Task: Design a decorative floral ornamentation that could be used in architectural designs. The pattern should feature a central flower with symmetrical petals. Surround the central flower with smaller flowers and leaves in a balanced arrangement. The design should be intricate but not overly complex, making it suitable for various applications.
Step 949:
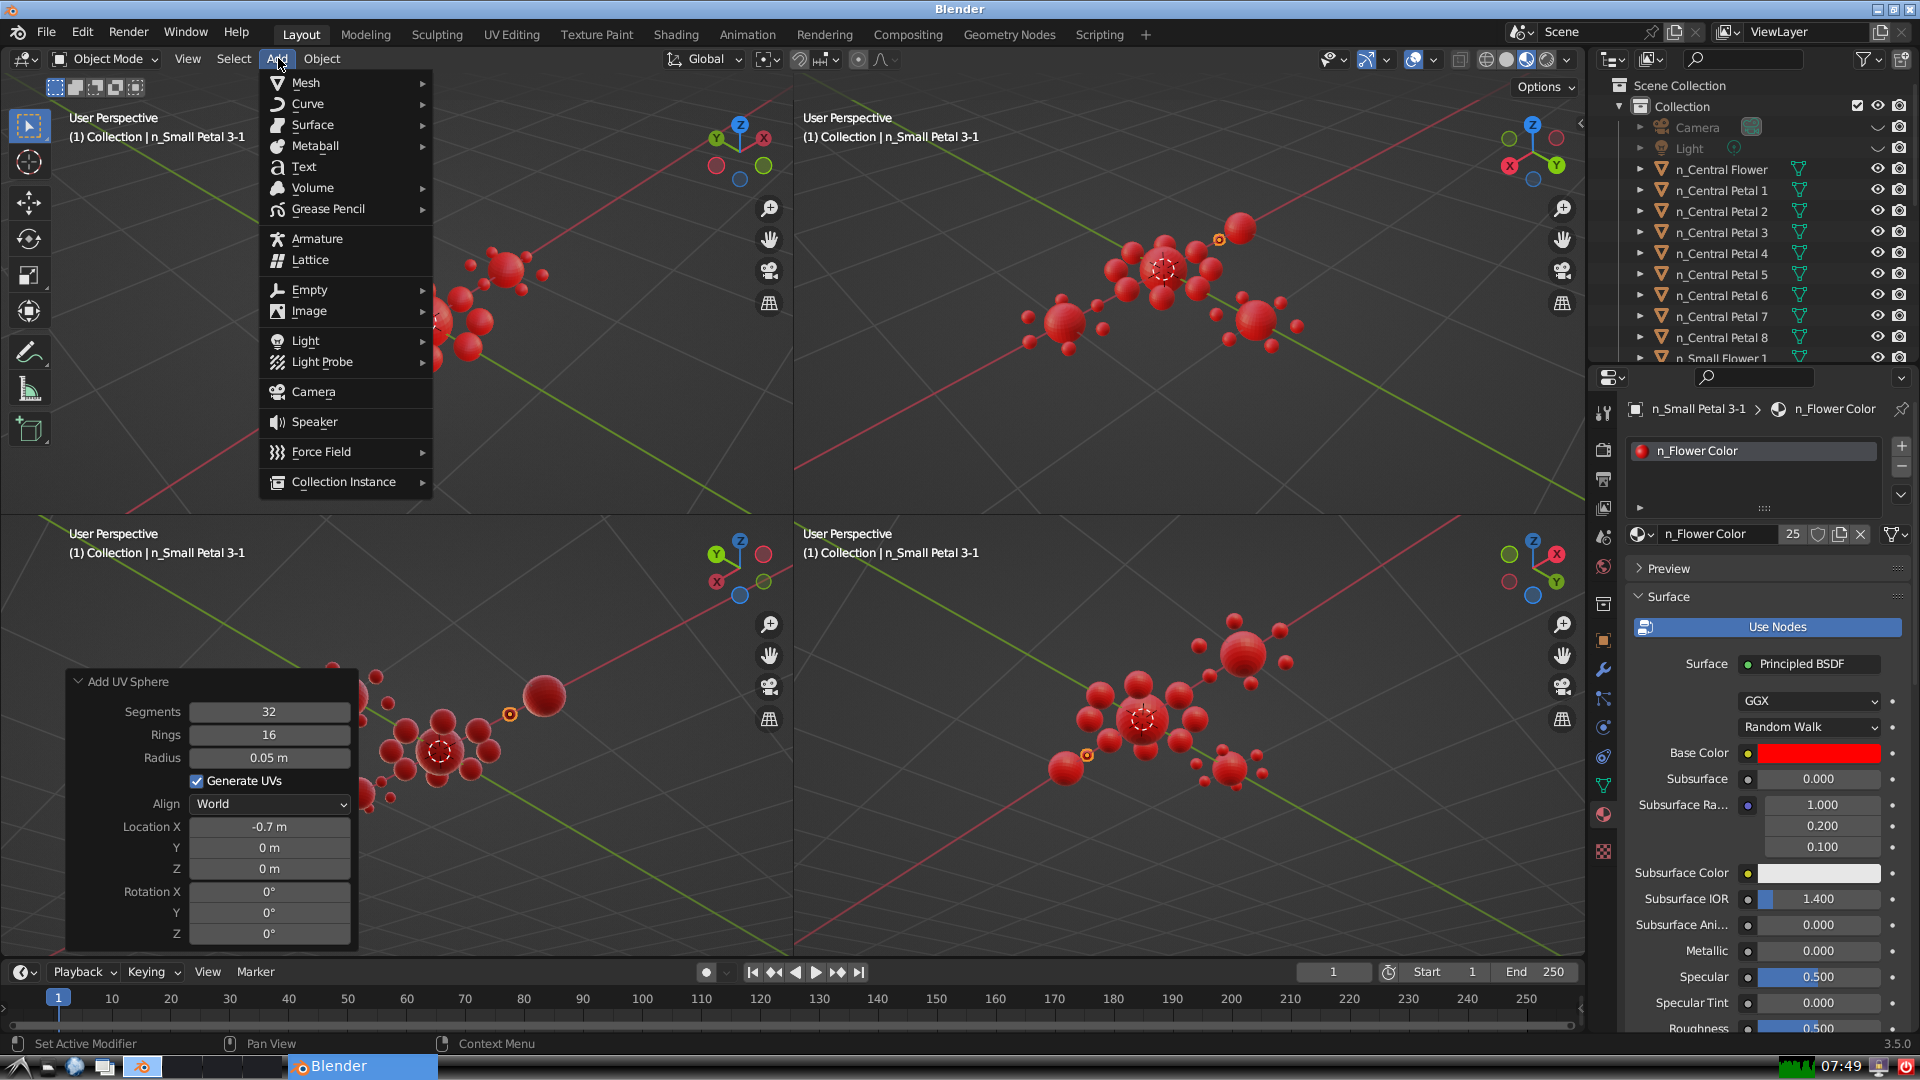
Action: {"mouse_move": [304, 82]}